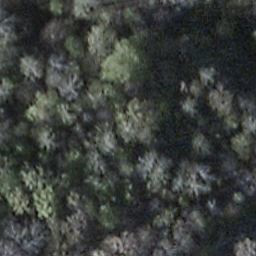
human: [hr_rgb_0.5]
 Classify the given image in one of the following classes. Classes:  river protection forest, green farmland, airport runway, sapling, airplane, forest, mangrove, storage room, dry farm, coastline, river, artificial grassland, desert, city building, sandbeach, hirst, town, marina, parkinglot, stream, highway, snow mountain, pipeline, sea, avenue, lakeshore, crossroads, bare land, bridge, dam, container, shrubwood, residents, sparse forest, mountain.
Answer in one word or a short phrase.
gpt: shrubwood